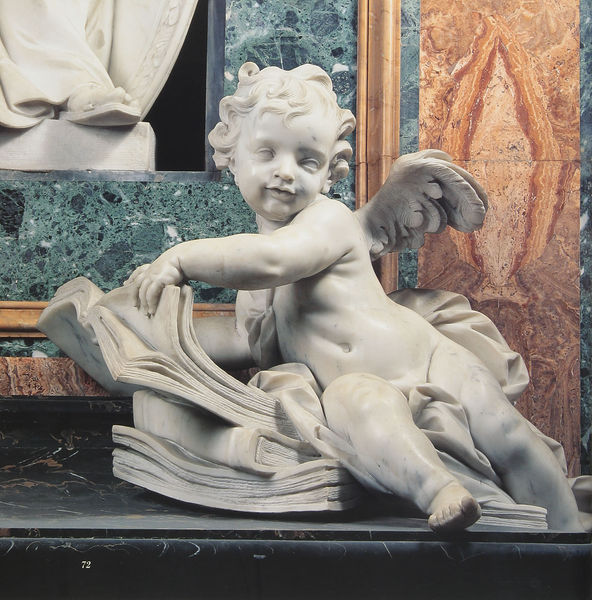
Titel: Fortezza
Künstler: Giuseppe Rusconi
Standort: Rom, S. Giovanni in Laterano (EU - I - Latium)
Schlagwörter: flügel, fuß, nackt, weiß, grün, marmor, rot, federn, locken, engel, putte, bücher, detail, nabel, sandale, 72